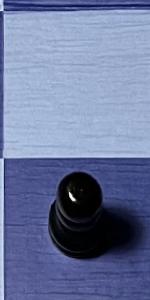
Label: Pawn_Black